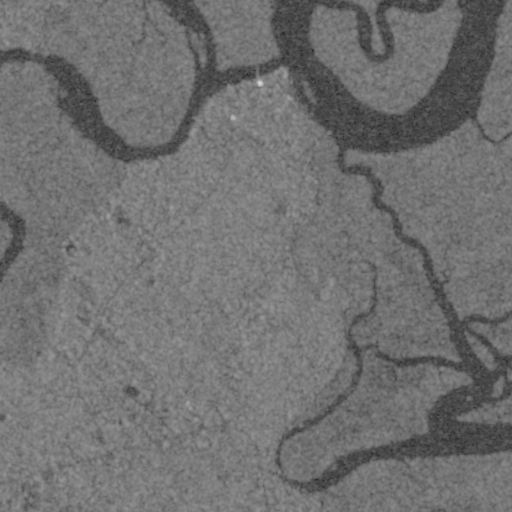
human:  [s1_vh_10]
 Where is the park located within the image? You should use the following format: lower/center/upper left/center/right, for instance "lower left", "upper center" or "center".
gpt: The park is located in the center of the image.
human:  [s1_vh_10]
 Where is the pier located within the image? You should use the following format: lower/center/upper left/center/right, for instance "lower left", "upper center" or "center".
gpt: The pier is located in the upper center of the image.
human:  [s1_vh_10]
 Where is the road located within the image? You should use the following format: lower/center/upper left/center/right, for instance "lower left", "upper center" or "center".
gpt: There is no road in the image.

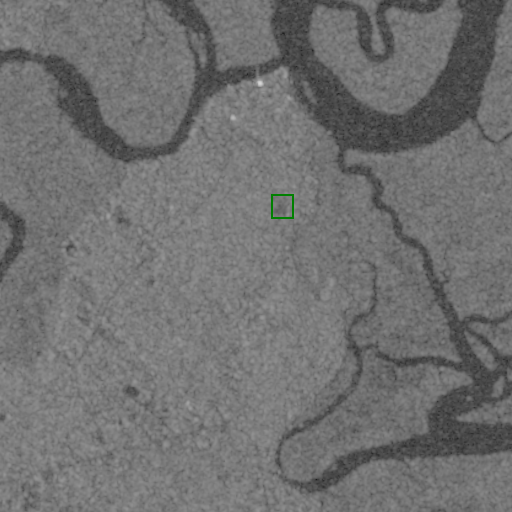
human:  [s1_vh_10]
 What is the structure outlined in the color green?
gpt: The structure outlined in green is a park.
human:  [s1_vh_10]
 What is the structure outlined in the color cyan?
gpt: There is no cyan outline.